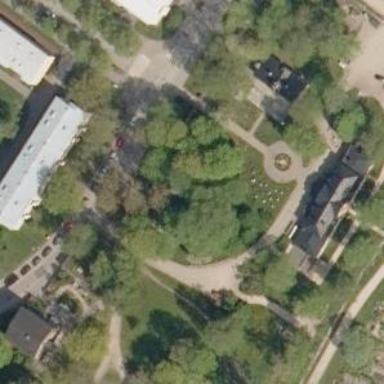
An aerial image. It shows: Park.